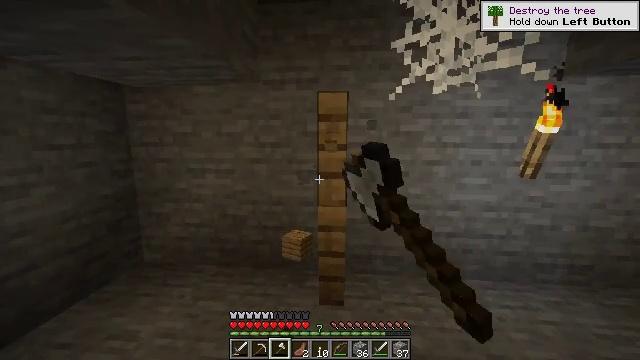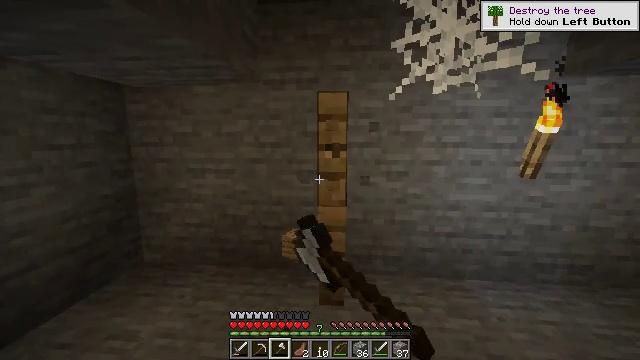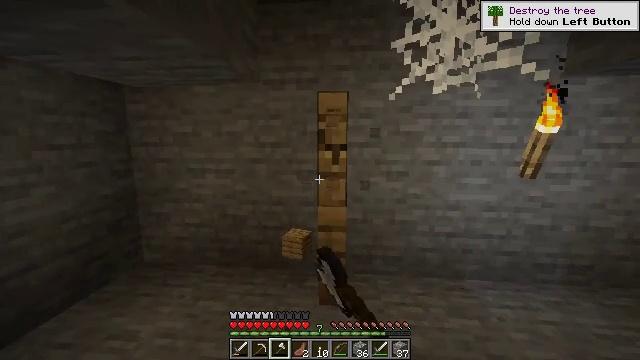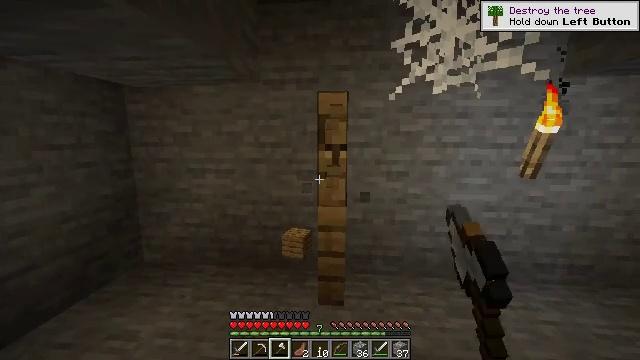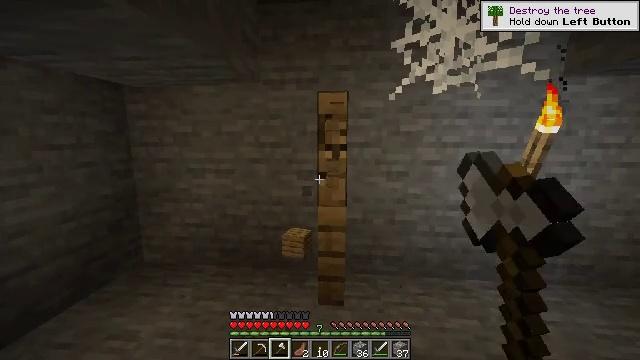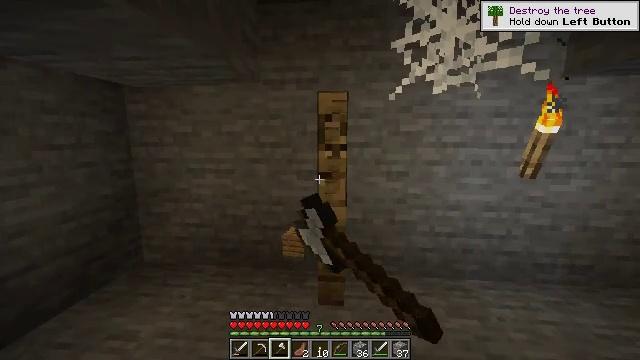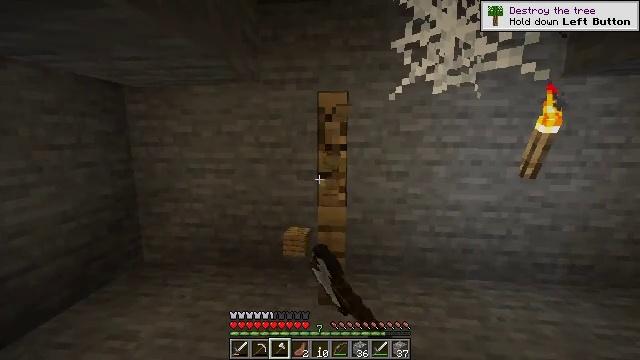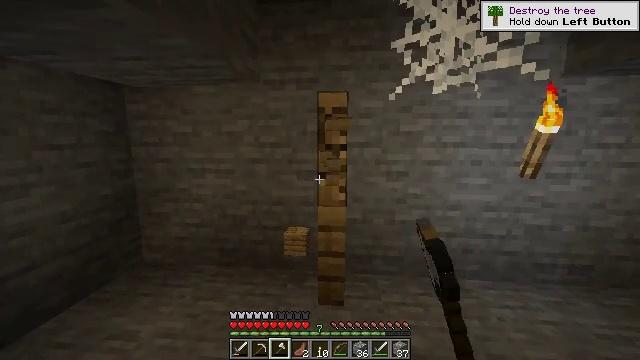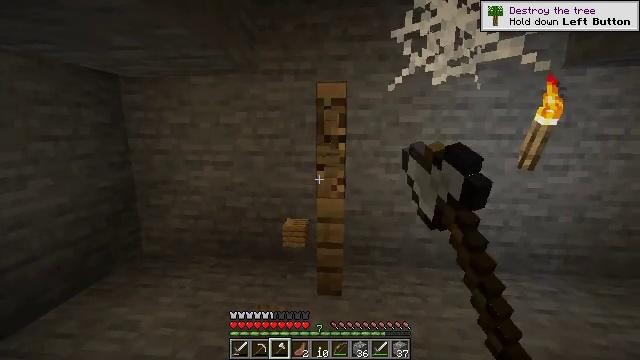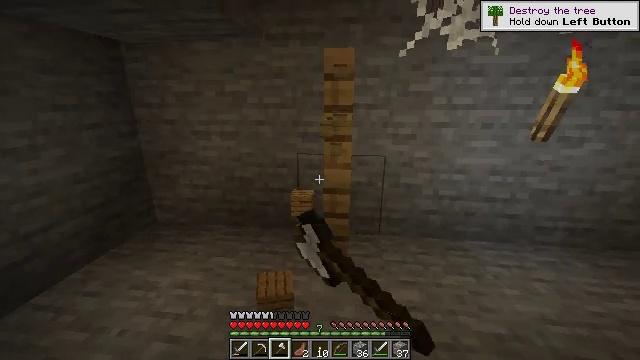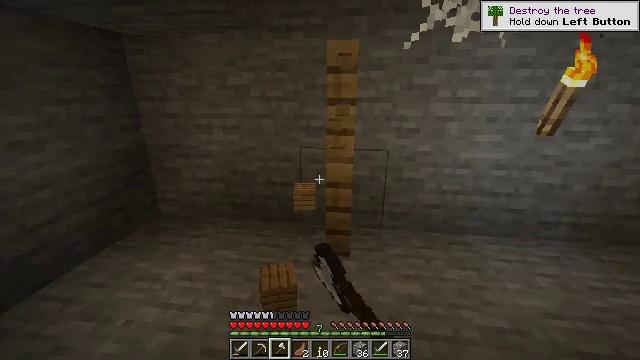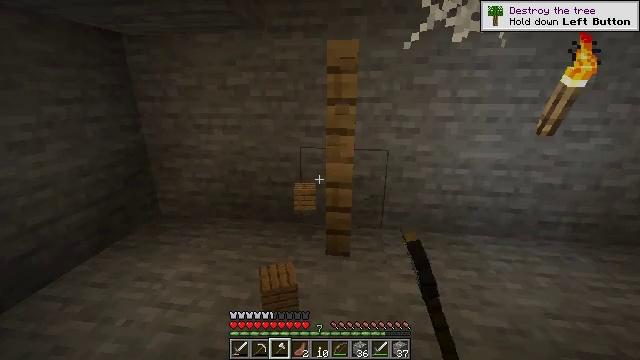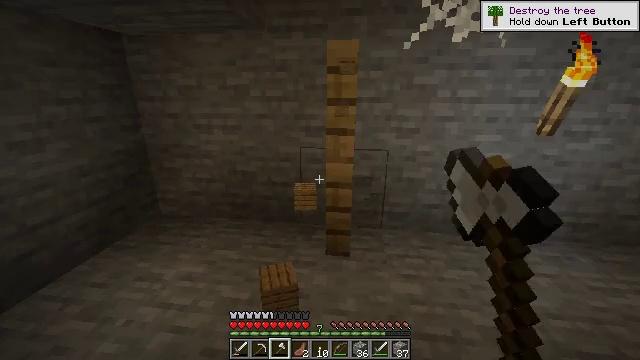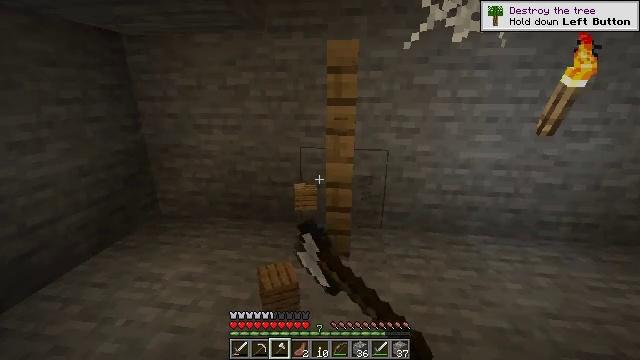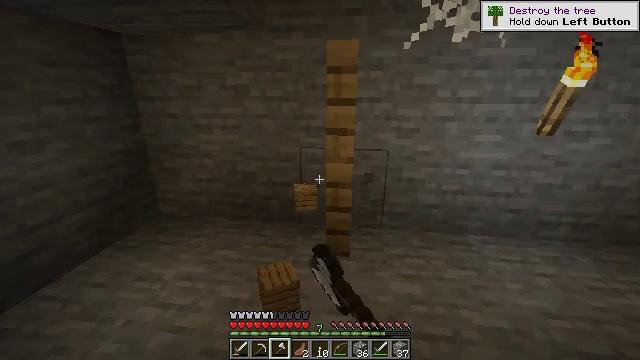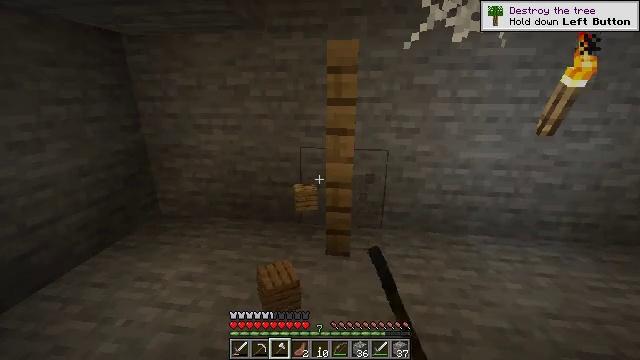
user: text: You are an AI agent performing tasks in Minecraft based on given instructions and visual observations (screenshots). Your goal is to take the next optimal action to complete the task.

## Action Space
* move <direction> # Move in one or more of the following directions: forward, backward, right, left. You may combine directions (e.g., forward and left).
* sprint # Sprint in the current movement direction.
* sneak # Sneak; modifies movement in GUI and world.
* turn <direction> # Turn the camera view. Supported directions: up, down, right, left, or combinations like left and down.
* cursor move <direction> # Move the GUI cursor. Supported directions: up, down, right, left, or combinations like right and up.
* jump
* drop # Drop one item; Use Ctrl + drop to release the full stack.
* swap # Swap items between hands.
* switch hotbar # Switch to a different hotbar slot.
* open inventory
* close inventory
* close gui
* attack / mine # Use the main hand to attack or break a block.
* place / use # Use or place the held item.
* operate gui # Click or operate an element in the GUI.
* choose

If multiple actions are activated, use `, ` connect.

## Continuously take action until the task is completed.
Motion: motion action
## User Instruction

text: Gather the oak fence pieces.
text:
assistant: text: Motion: attack / mine
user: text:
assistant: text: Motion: attack / mine
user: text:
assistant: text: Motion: attack / mine
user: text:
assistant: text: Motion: attack / mine
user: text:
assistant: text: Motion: attack / mine
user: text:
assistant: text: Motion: attack / mine
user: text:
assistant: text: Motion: attack / mine
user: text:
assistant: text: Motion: turn down, attack / mine
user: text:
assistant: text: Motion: turn left and down, attack / mine
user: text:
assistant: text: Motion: turn down, attack / mine
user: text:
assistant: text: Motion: attack / mine
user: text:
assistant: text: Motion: attack / mine
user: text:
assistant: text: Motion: attack / mine
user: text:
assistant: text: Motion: attack / mine
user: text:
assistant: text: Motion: attack / mine
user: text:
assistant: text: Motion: attack / mine
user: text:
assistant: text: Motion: turn right and down, attack / mine
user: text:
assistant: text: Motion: attack / mine
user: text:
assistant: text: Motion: attack / mine
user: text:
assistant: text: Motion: attack / mine
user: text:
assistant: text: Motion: attack / mine
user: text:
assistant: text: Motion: attack / mine
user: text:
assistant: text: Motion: attack / mine
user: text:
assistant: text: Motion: attack / mine
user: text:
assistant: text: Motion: attack / mine
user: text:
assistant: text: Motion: attack / mine
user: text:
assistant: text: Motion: attack / mine
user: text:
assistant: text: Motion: attack / mine
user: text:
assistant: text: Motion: turn up, attack / mine
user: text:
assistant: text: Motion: turn right and up, attack / mine